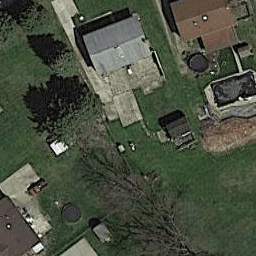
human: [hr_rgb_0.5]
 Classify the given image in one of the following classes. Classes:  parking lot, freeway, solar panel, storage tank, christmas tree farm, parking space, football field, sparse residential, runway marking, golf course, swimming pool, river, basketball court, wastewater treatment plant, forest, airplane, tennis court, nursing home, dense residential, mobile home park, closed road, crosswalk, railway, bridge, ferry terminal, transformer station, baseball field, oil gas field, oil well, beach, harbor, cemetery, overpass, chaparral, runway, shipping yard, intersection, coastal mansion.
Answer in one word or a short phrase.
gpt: sparse residential